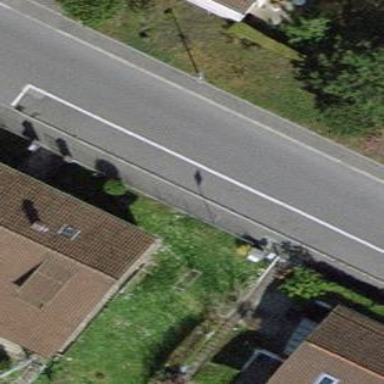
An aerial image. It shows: Normal parking space available at the amenity.